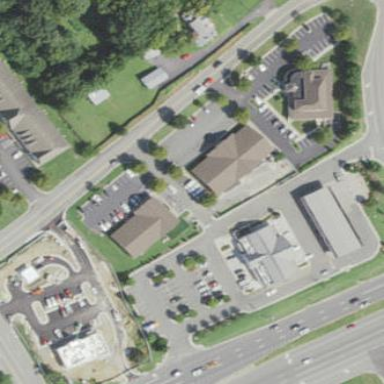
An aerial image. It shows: Commercial area.